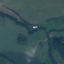
Land use / land cover class: Pasture